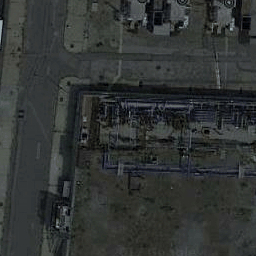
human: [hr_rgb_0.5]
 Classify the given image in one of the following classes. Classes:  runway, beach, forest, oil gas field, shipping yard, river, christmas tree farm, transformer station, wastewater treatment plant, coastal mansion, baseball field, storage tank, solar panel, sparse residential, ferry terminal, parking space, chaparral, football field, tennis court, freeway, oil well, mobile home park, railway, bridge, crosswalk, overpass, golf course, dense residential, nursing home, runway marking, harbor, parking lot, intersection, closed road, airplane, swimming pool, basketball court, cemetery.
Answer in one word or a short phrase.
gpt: transformer station